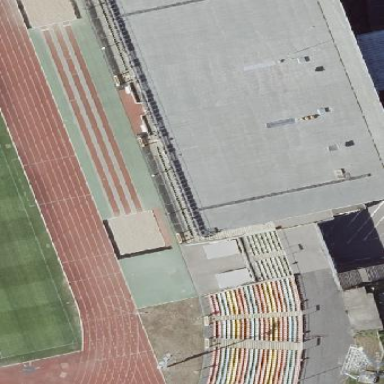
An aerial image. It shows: Grandstand building with grey roof.